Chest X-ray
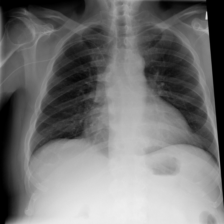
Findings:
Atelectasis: negative
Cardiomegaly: negative
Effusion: negative
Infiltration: negative
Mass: negative
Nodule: negative
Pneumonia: negative
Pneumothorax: negative
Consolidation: negative
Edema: negative
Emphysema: negative
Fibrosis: negative
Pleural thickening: negative
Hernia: negative